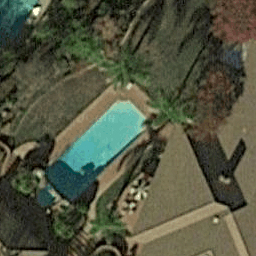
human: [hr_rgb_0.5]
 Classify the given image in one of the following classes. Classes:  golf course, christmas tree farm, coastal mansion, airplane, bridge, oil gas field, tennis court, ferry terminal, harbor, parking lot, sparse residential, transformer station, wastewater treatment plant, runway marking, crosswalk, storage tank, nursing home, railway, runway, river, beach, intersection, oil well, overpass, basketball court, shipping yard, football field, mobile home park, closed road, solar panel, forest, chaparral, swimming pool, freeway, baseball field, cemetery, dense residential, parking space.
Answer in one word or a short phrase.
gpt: swimming pool